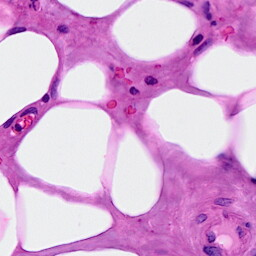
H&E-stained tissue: Breast